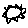
Label: sun